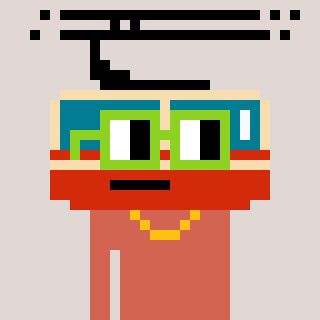
a pixel art character with square light green glasses, a tram wagon-shaped head and a peachy-colored body on a warm background